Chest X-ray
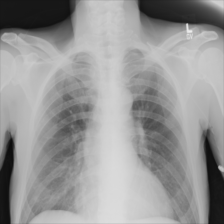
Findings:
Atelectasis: negative
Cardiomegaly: negative
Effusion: negative
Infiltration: positive
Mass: negative
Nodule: negative
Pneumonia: negative
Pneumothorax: negative
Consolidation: negative
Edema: negative
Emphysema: negative
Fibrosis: negative
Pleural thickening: negative
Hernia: negative